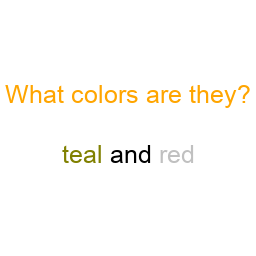
Color: olive, silver
Color name shown: teal, red
Background color: white
Question text color: orange